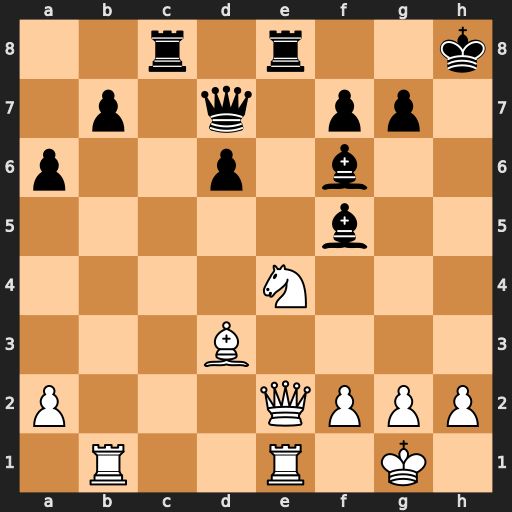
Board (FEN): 2r1r2k/1p1q1pp1/p2p1b2/5b2/4N3/3B4/P3QPPP/1R2R1K1
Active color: w
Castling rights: -
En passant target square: -
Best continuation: Qh5+ Kg8 Nxf6+